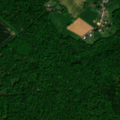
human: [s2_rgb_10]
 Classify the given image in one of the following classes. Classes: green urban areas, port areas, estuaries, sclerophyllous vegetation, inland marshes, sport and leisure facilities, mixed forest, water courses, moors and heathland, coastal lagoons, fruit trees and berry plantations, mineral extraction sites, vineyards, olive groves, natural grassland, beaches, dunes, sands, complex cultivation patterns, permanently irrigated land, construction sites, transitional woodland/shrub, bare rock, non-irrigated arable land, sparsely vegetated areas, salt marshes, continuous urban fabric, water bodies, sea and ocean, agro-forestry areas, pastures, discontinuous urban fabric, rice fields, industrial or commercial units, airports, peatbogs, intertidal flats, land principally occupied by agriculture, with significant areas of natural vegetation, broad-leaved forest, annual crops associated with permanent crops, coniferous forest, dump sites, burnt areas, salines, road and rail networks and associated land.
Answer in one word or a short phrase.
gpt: non-irrigated arable land, complex cultivation patterns, broad-leaved forest